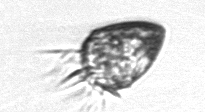
Label: Ciliophora